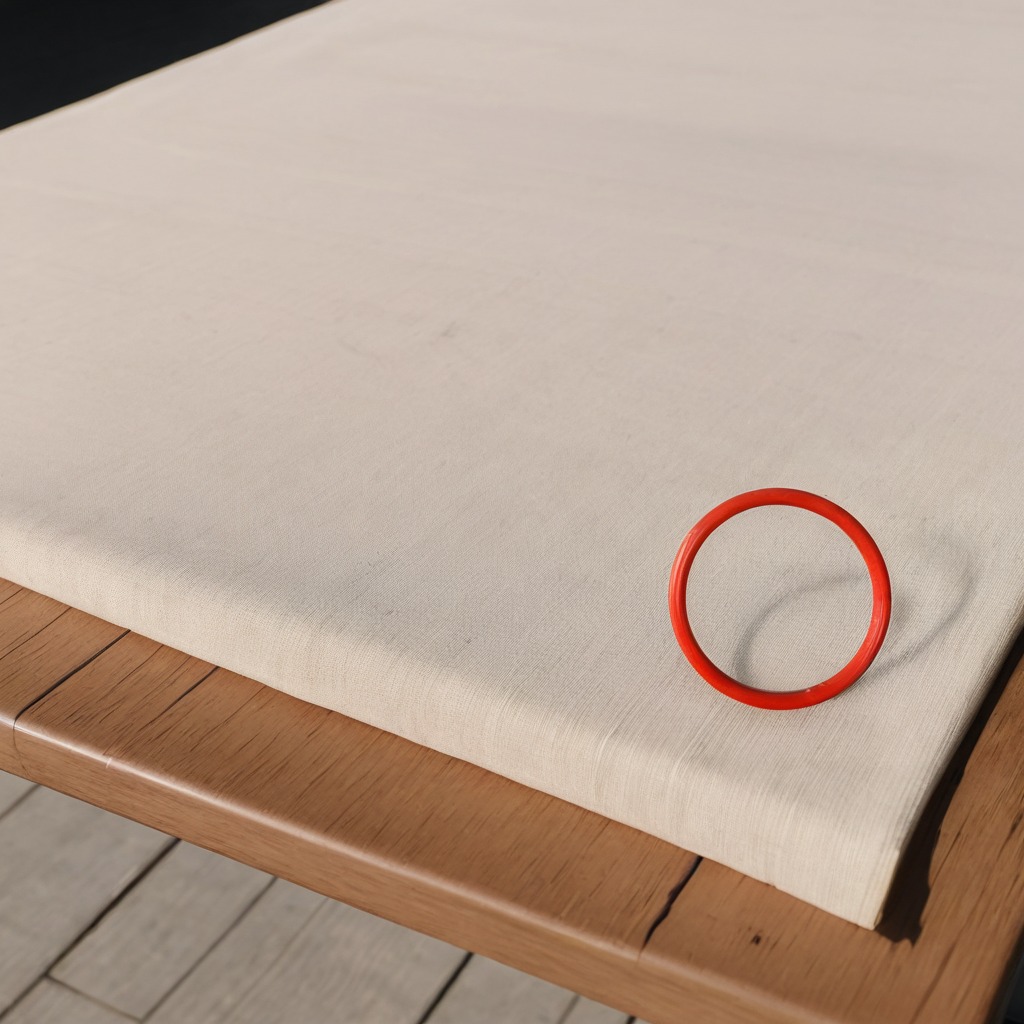
A rubber O-ring lying on a wooden table.